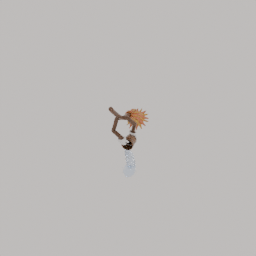
Label: people